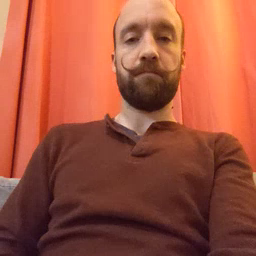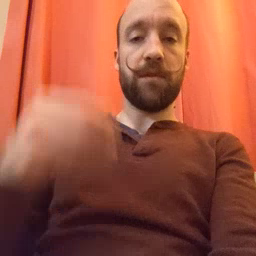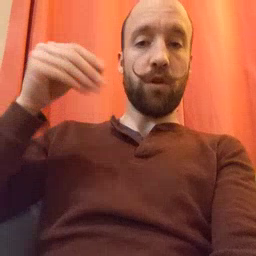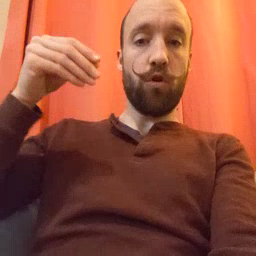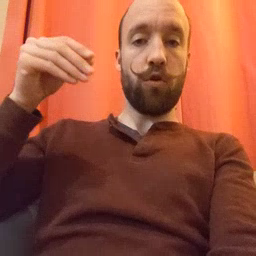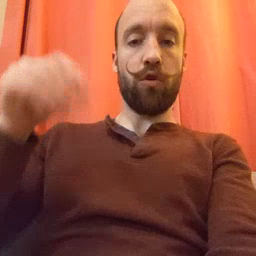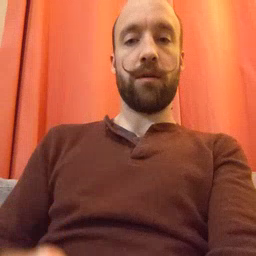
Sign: store